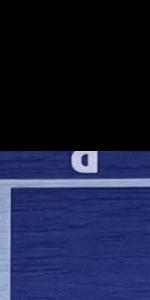
Label: Empty